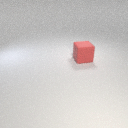
large red rubber cube